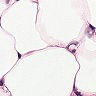
Metastatic tissue present: no